Question: I have a new Win7 workstation and I am trying to get ScrewTurn Wiki to run on the machine. My STW installation is using the file system option to store its data, and as such I need to give write permissions to the ASP.NET worker process in the folder the website is installed in.
HOWEVER, I cannot seem to be able to come up with name of the worker process in Win7 in order to add it to the permissions for the folder. In XP it was ASPNET_WP, if I remember correctly, but that is not its name in Win7.
Can someone please tell me?
Edited to add:
In response to @Dragan_Radivojevic, here's what the application pool in question looks like (named ScrewTurnWiki):

The Identity is "ApplicationPoolIdentity"
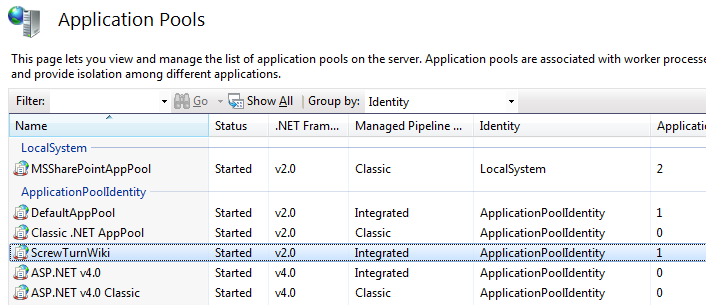
Answer: Giving write permissions to all IIS_USRS group is a bad idea from the security point of view. You dont need to do that and you can go with giving permissions only to system user running the application pool.
If you are using II7 (and I guess you do) do the following.
1. Open IIS7
2. Select Website for which you need to modify permissions
3. Go to Basic Settings and see which application pool you're using.
4. Go to Application pools and find application pool from #3
5. Find system account used for running this application pool (Identity column)
6. Navigate to your storage folder in IIS, select it and click on Edit Permissions (under Actions sub menu on the right)
7. Open security tab and add needed permissions only for user you identified in #3
Note #1: if you see ApplicationPoolIdentity in #3 you need to reference this system user like this IIS AppPool{application_pool_name} . For example IIS AppPool\DefaultAppPool
Note #2: when adding this user make sure to set correct locations in the Select Users or Groups dialog. This needs to be set to local machine because this is local account.